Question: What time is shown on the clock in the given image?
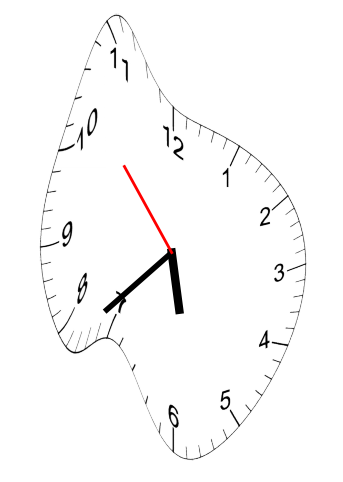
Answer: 05:37:53